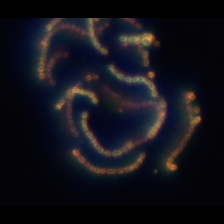
Taxon: Chaetoceros
Group: Diatoms